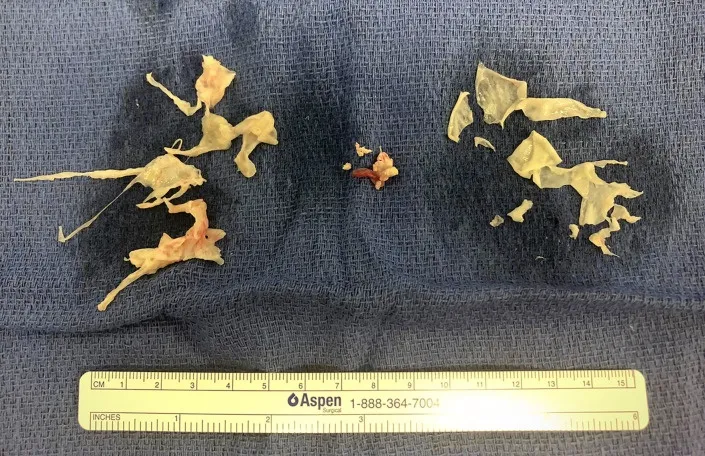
Right atrial thrombus (center) surrounded by pulmonary thromboendarterectomy specimens.
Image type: ophthalmic_imaging (ophthalmic_angiography)